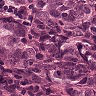
Metastatic tissue present: yes